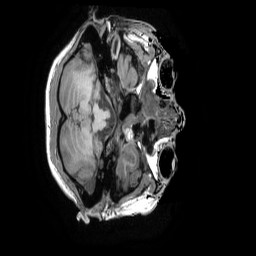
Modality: T1w
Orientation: axial
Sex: female
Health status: healthy
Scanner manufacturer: ge